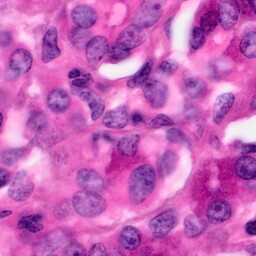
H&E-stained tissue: Pancreatic